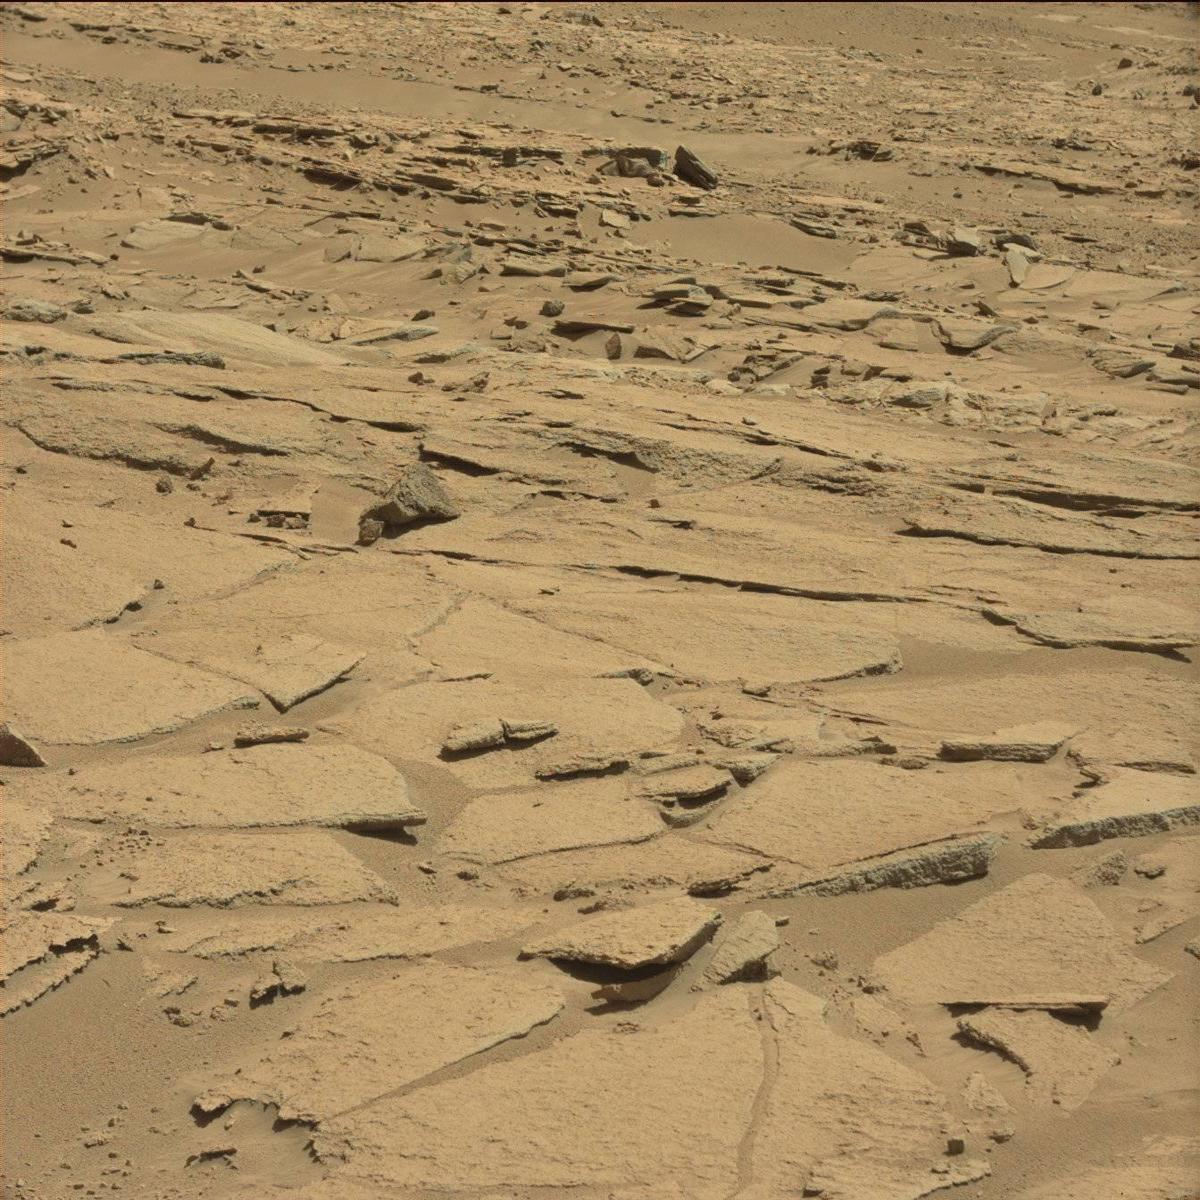
Terrain classes present: Bedrock, Rock, Sand / Soil